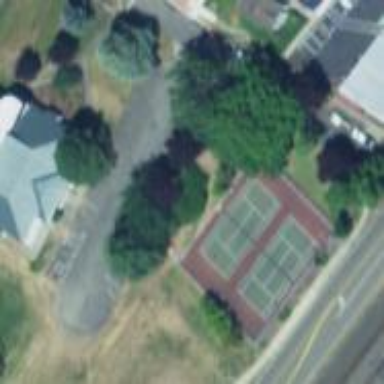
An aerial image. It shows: Tennis court in leisure pitch.